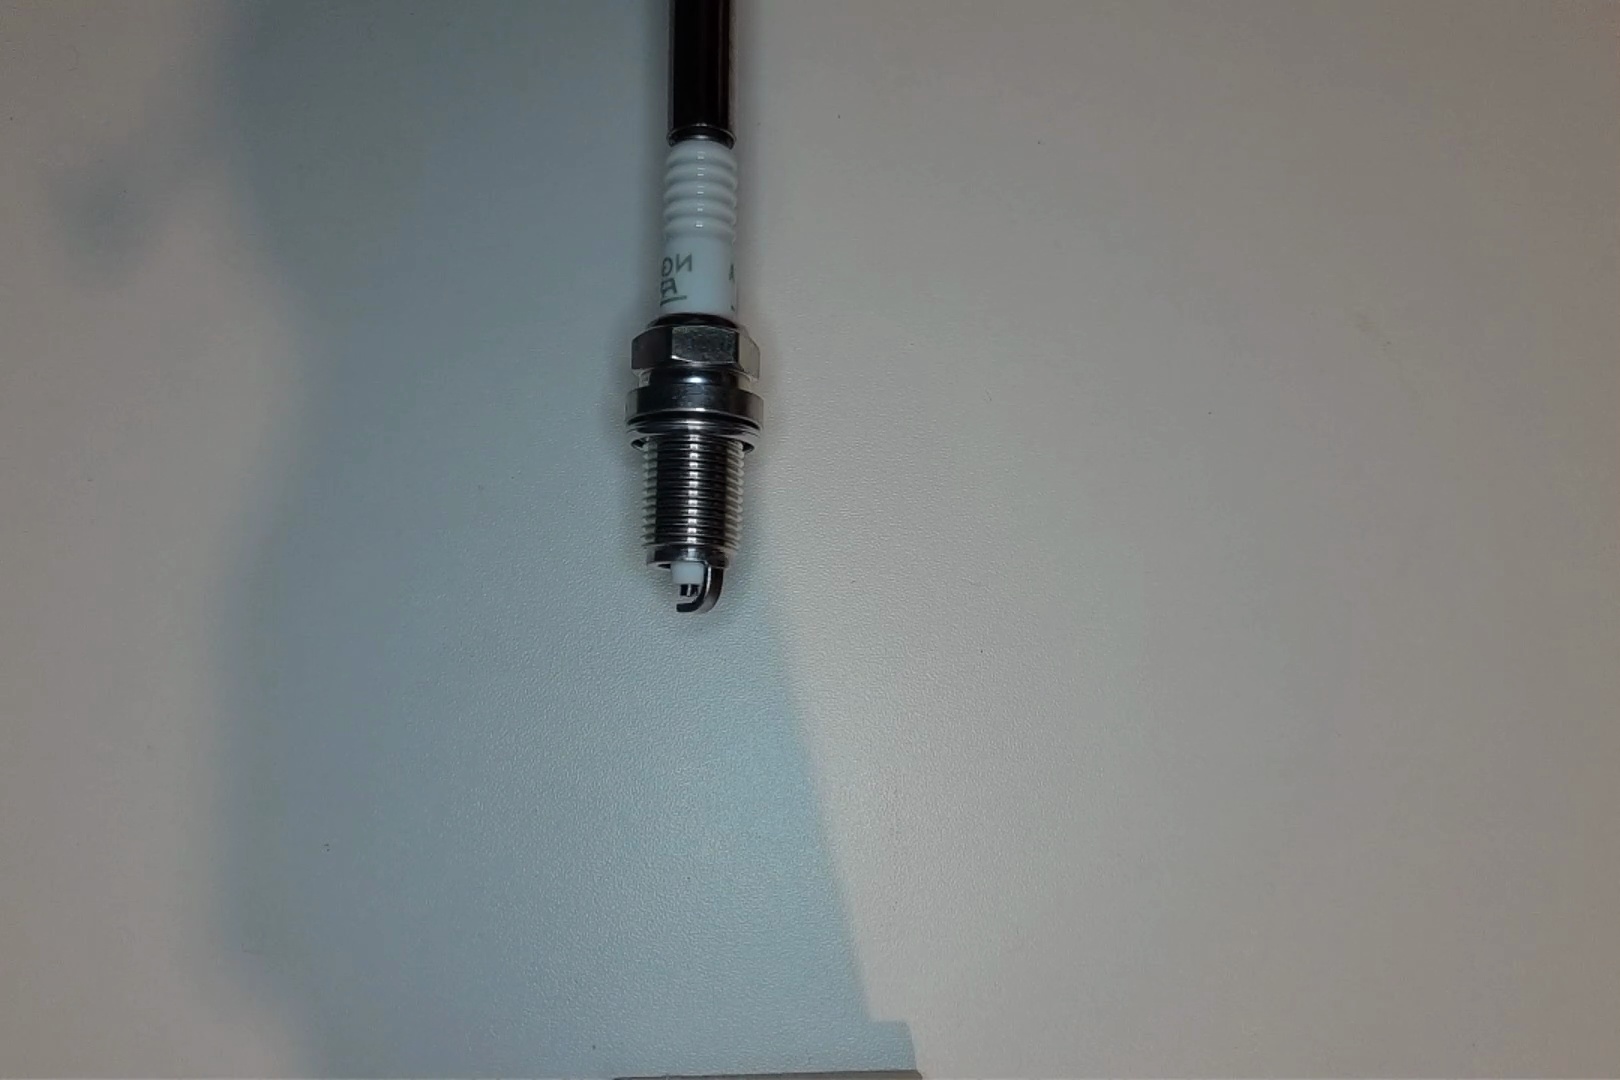
Label: normal